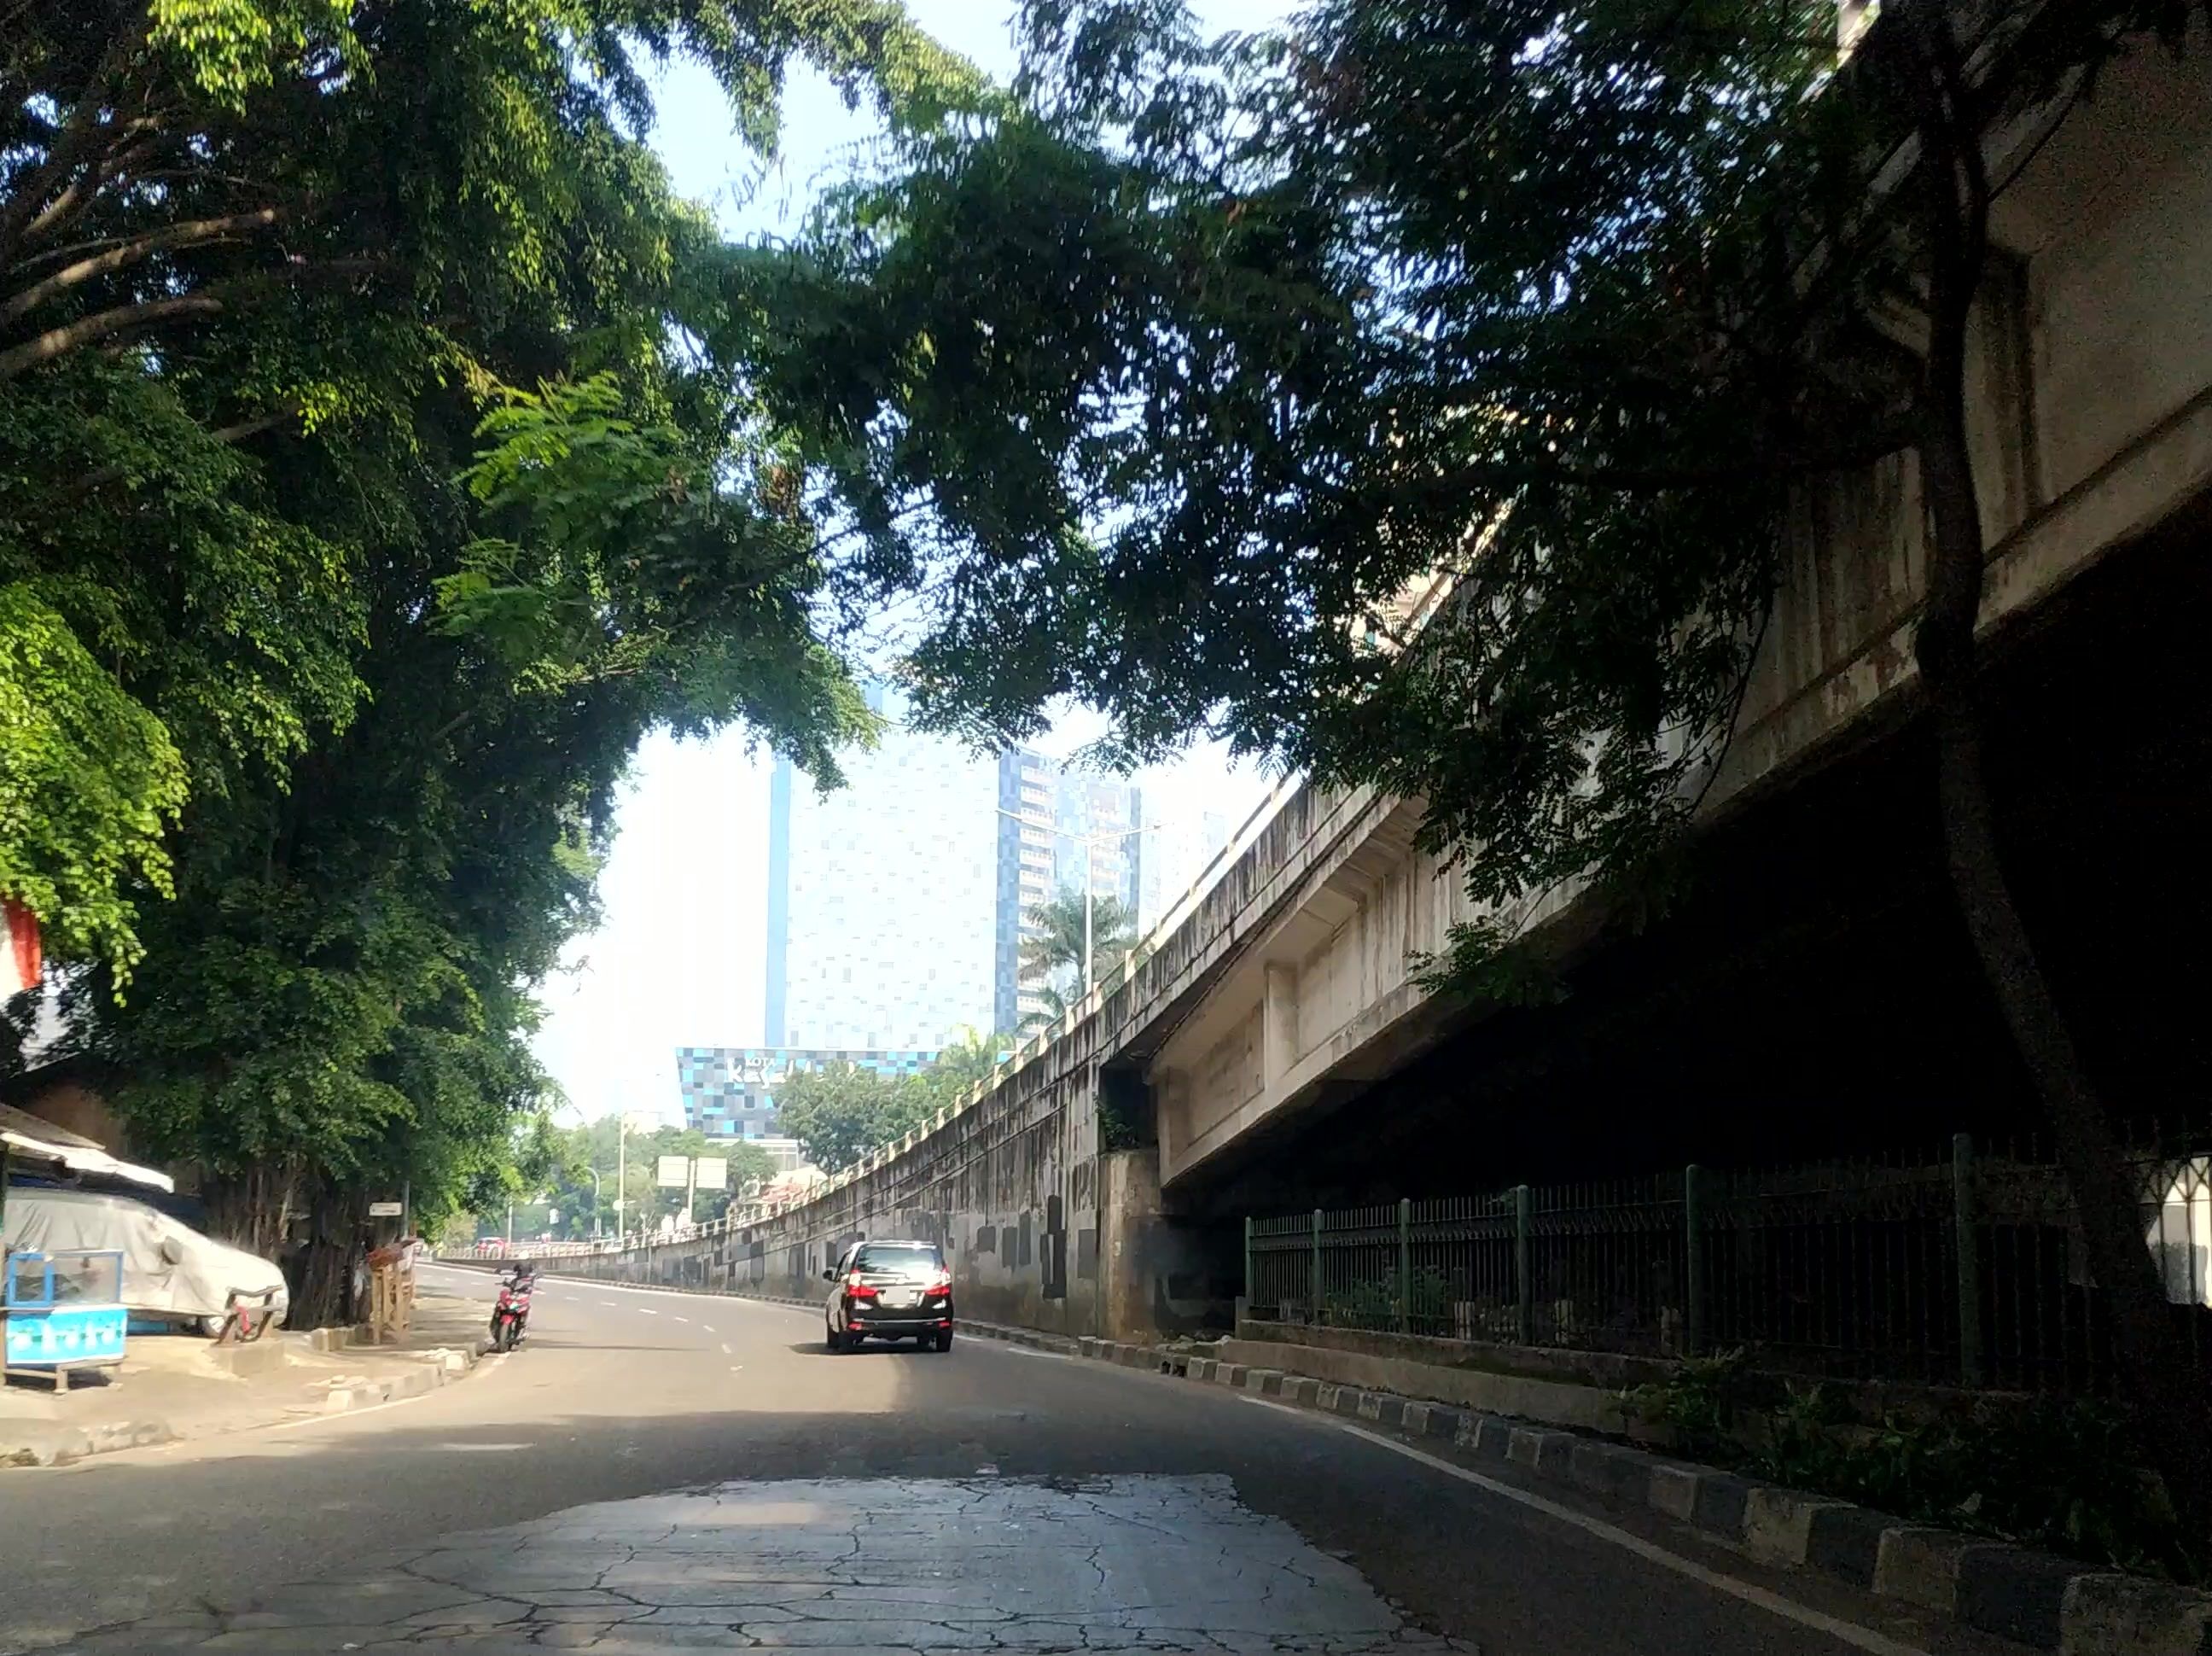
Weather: clear
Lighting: day
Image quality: good
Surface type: driving surface
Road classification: tertiary
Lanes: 2
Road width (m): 5.65, 8
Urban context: urban centre
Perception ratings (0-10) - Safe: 1.77, Lively: 7.69, Beautiful: 3.55, Boring: 2.33, Depressing: 2.65, Wealthy: 5.86